Interaction volume radius: 10 \u00c5
Interaction volume height: 20 \u00c5
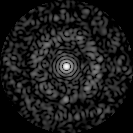
Disorder parameter: 0.8547